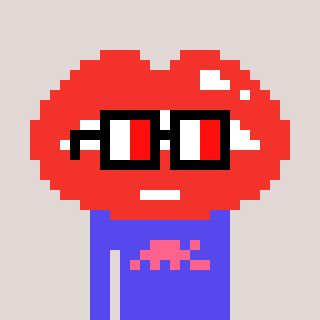
a pixel art character with square glasses with black frames and red eyes, a lips-shaped head and a computerblue-colored body on a warm background